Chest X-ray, PA view. Patient: 41 years old, sex M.
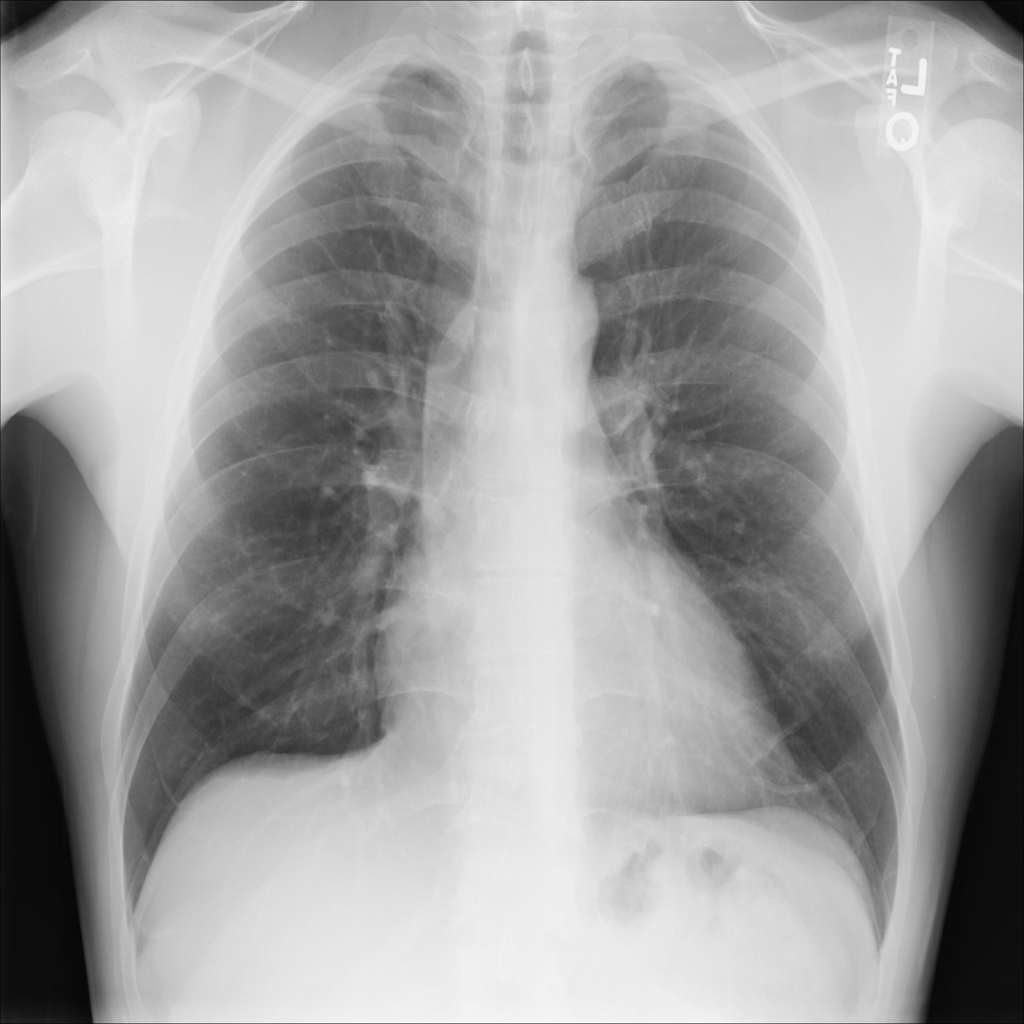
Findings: No Finding